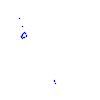
Particle: proton